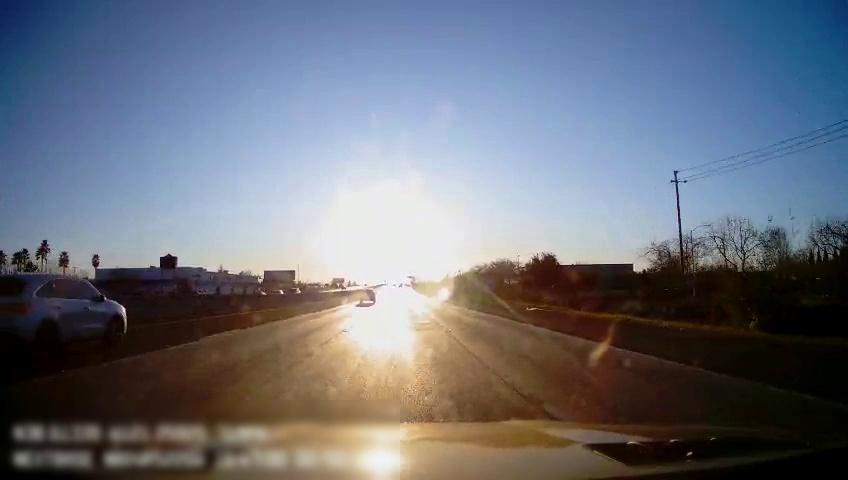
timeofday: Day
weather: Sunny
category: Drivable Space
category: Vehicles | SUV
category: Vehicles | Car
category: Vehicles | Car
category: Vehicles | Car
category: Lanes | Alternate Lane
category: Lanes | Alternate Lane
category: Lanes | Current Lane
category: Lanes | Alternate Lane
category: Lanes | Current Lane